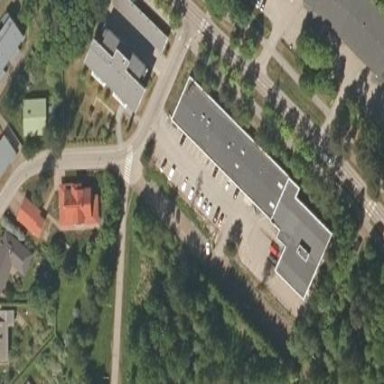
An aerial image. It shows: Commercial building.